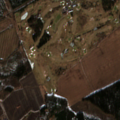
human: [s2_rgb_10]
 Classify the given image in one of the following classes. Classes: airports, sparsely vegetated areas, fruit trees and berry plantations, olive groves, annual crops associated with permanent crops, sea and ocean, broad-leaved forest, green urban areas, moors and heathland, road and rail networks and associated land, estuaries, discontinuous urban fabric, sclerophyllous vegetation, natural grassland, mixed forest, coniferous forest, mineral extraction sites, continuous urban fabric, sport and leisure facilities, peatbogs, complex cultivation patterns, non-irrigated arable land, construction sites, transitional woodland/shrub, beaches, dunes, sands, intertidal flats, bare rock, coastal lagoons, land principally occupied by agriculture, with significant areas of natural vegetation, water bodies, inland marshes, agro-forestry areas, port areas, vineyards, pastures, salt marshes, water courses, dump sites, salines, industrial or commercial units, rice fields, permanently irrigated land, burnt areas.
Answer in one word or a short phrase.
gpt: sport and leisure facilities, non-irrigated arable land, broad-leaved forest, mixed forest